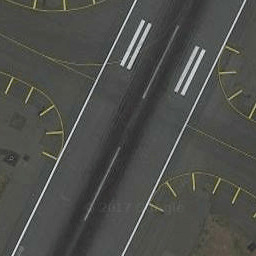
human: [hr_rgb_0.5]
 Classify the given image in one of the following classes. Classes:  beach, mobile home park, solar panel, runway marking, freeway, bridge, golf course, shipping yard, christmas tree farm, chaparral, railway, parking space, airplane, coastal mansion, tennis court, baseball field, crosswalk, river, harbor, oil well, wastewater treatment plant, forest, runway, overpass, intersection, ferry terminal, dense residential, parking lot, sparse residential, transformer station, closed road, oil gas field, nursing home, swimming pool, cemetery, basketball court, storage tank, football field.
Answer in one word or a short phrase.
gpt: runway